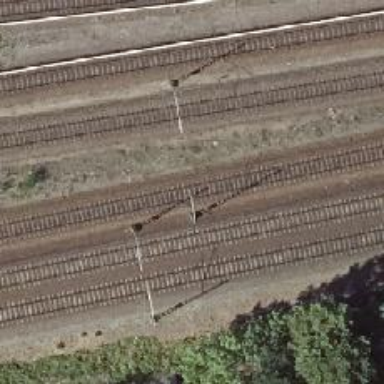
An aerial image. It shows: Milestone along the railway track with catenary mast.